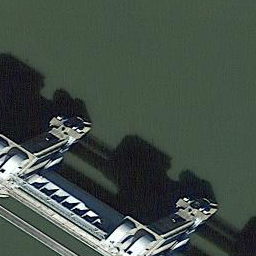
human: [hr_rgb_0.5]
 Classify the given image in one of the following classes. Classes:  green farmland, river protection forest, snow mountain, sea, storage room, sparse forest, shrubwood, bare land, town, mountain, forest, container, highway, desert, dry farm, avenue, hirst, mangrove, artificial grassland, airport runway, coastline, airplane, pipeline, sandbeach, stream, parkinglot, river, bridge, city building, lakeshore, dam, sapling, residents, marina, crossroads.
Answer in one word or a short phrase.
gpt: dam